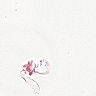
Metastatic tissue present: no